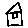
Label: house